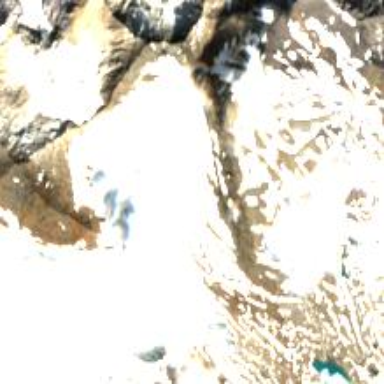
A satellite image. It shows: Stunning view of glacier.